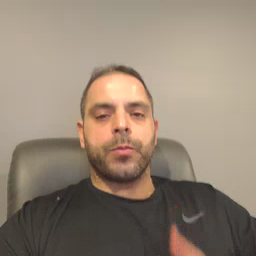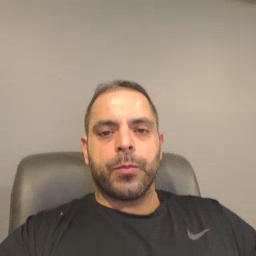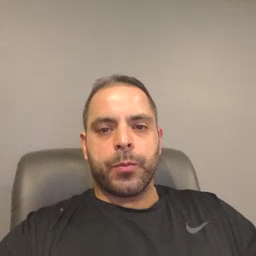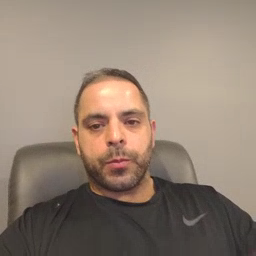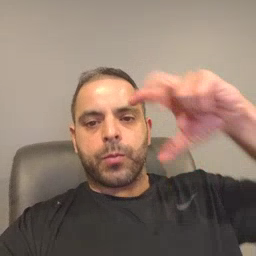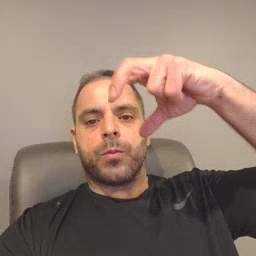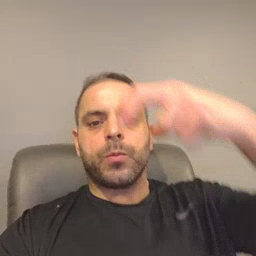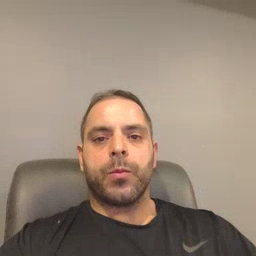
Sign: helicopter